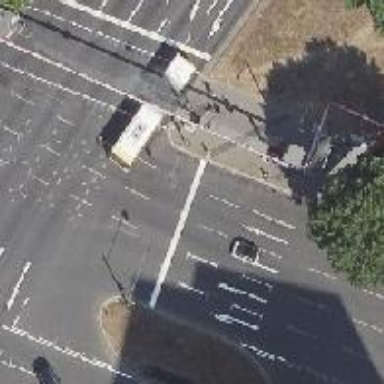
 and it is dual carriageway with cycleway on the right side that also functions as bus lane."